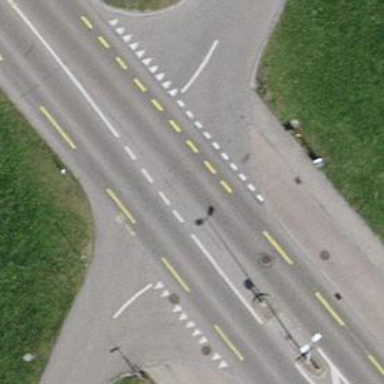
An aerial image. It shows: Primary highway with soft cycle lane made of asphalt.